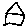
Label: house